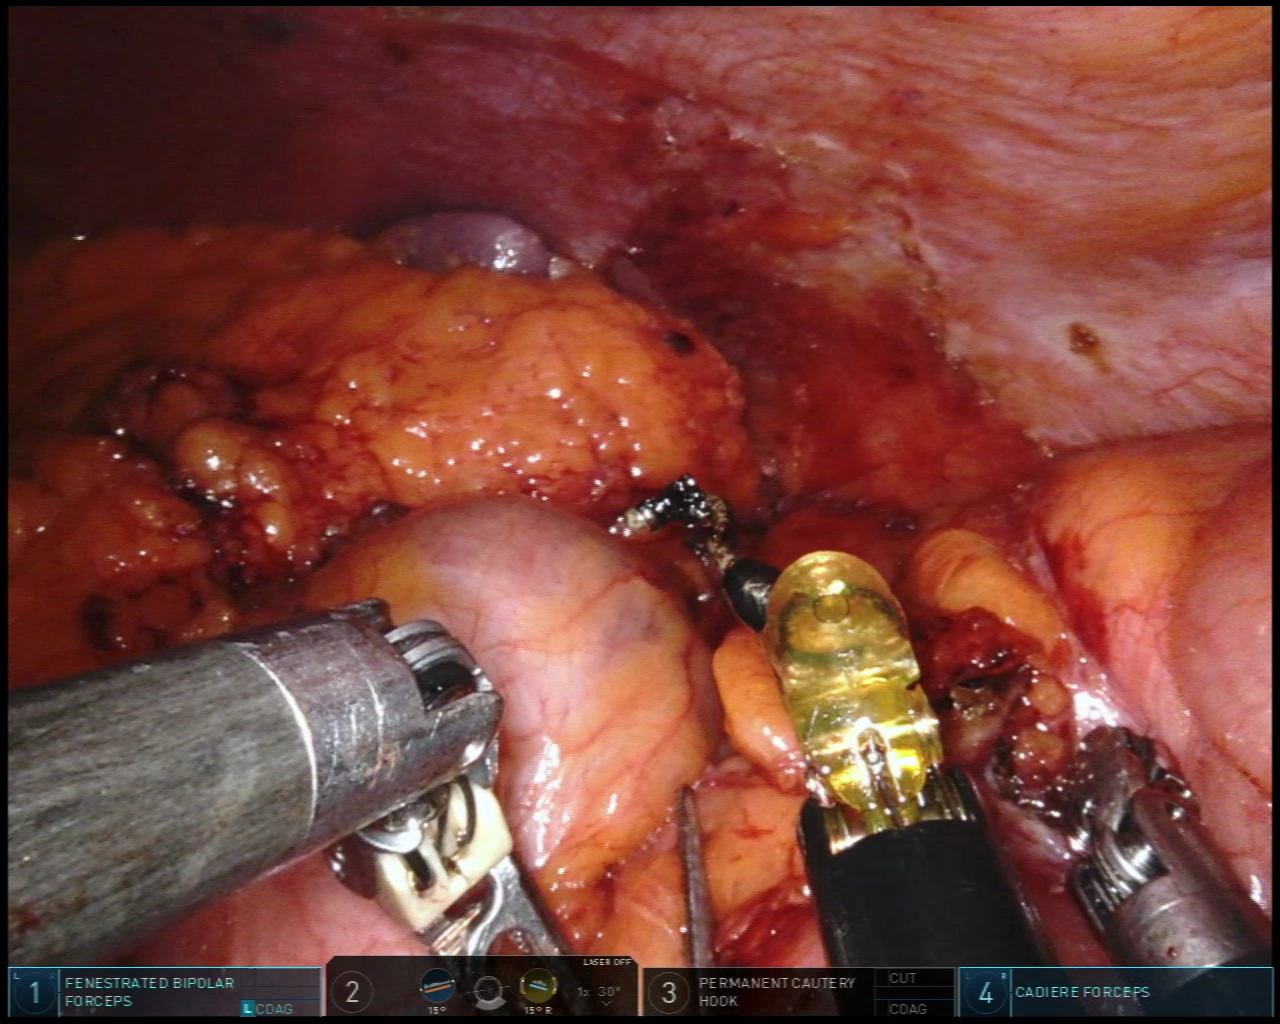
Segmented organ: spleen
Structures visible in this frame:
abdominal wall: yes
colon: yes
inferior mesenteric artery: no
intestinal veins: no
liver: no
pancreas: no
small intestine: no
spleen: yes
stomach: no
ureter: no
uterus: no
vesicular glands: no